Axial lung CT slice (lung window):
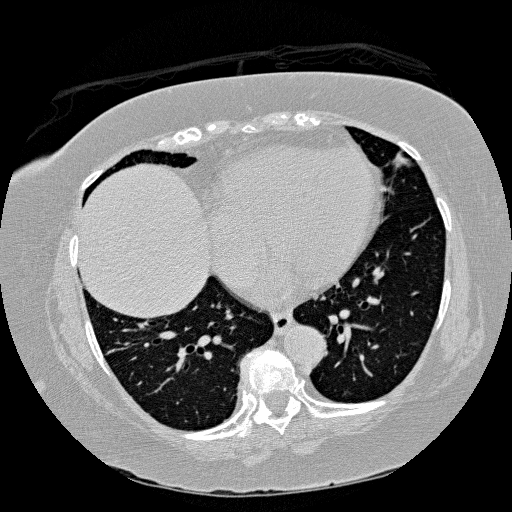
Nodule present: no